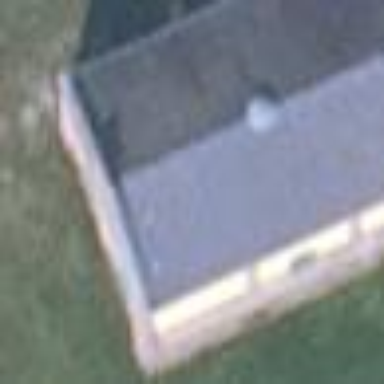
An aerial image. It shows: Service building.